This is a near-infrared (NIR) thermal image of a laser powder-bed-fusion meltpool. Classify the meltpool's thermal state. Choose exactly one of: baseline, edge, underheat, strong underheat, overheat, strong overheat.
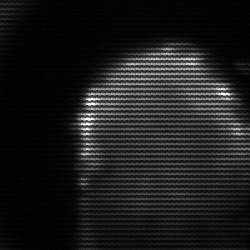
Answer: baseline